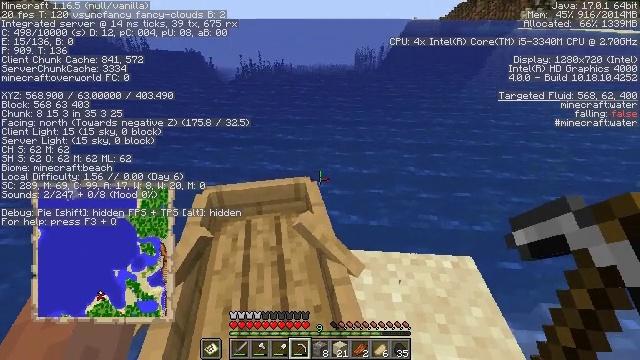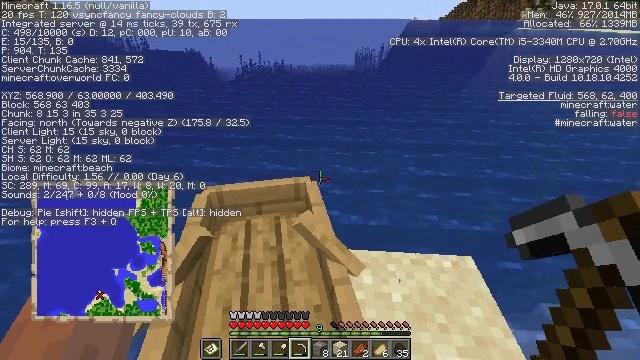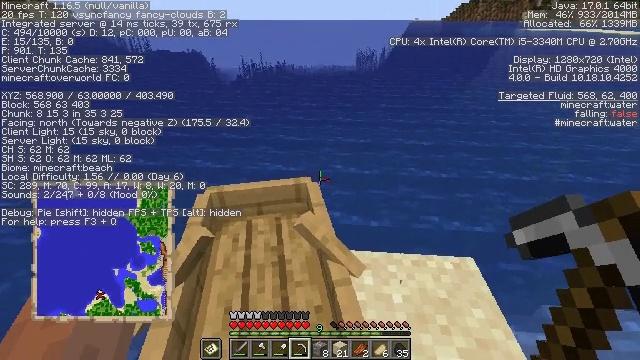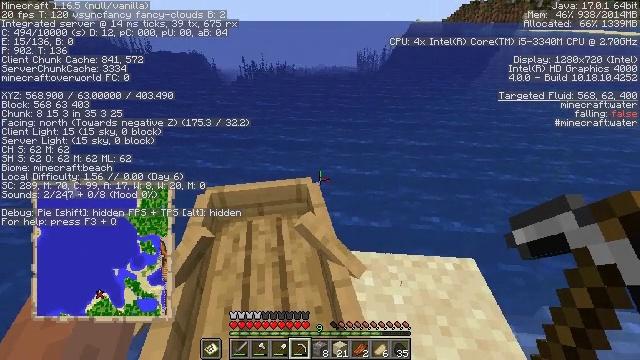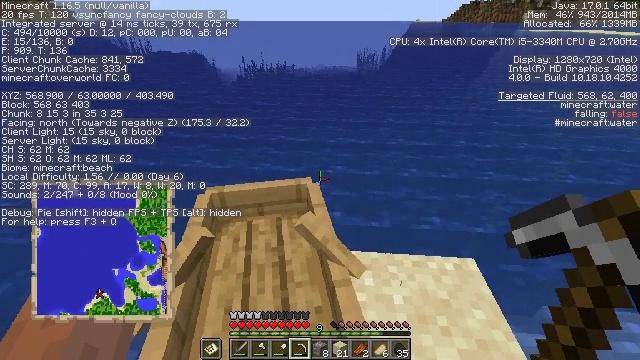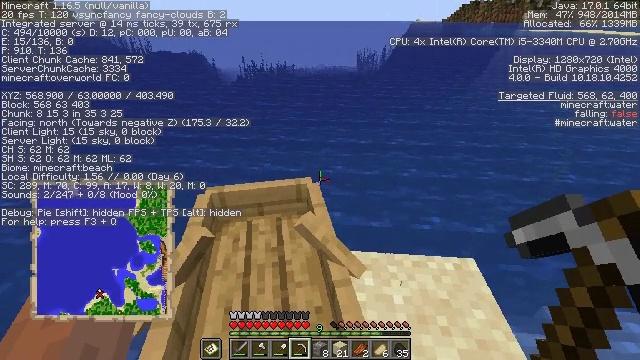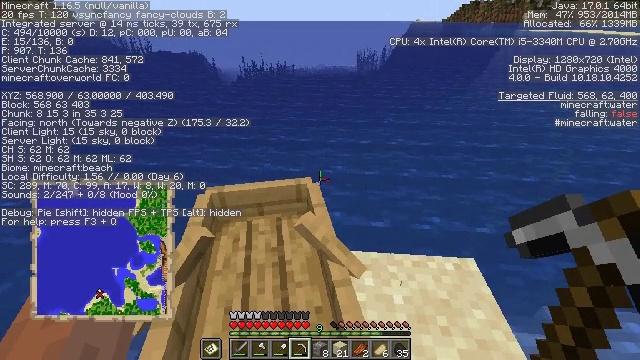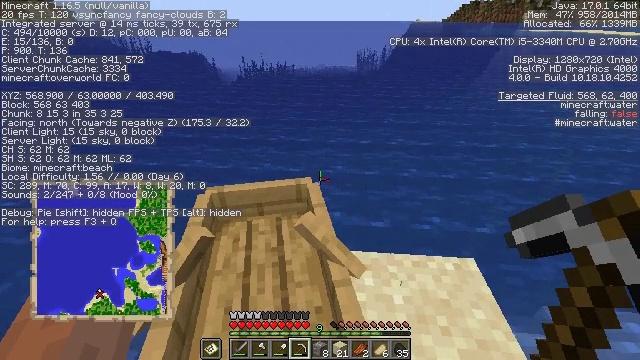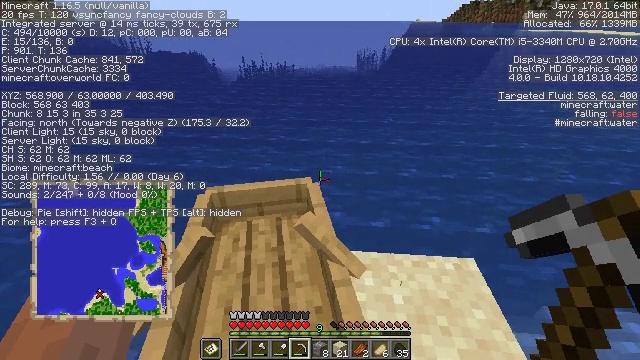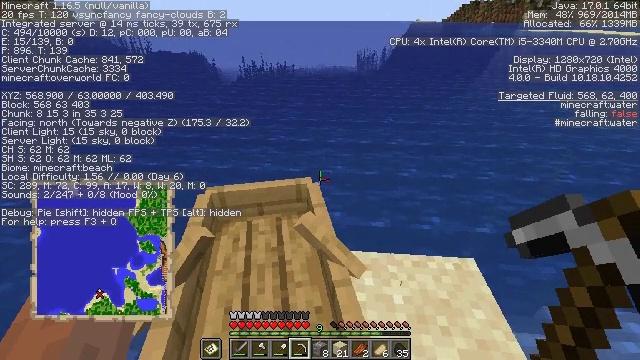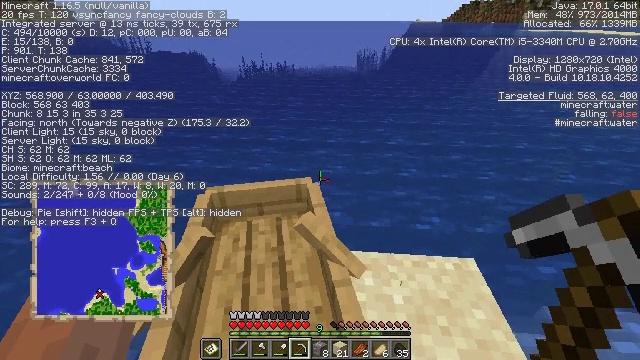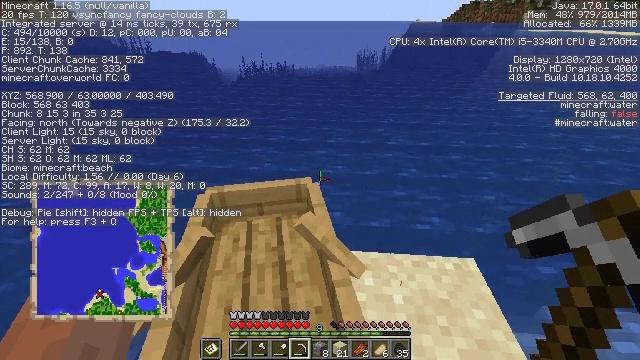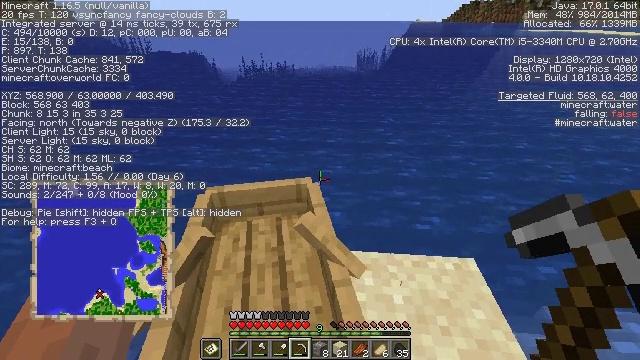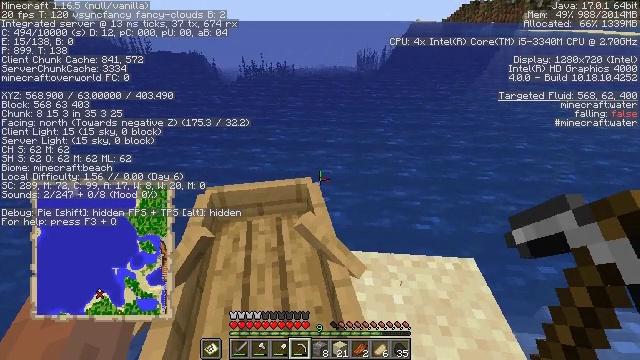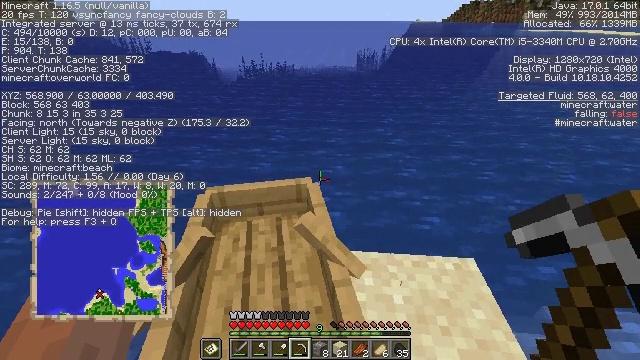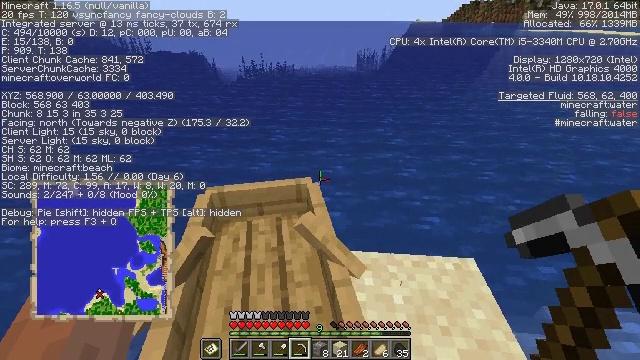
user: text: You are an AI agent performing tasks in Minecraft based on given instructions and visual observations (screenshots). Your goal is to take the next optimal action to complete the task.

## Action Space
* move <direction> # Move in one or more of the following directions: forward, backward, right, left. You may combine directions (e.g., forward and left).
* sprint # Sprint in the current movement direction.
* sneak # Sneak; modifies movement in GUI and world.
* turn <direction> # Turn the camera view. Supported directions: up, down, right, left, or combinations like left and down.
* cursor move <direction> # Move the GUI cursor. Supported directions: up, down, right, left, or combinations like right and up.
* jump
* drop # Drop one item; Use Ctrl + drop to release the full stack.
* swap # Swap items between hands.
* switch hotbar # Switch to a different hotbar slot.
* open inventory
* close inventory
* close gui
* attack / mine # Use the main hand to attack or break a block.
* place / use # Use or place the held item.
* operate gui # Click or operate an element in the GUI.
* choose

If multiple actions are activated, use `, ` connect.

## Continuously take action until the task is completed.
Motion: motion action
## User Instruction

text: Dig up some sand.
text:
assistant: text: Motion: no_op
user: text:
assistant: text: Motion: no_op
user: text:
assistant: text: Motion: no_op
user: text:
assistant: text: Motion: no_op
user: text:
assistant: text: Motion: no_op
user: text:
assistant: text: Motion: no_op
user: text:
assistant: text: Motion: no_op
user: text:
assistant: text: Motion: no_op
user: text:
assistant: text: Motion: no_op
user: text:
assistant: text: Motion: no_op
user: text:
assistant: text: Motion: no_op
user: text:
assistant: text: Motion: no_op
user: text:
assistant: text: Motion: no_op
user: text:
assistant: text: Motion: no_op
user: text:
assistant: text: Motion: no_op
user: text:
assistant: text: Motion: no_op
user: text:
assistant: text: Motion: turn left
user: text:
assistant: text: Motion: turn left
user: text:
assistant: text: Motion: no_op
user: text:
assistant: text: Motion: no_op
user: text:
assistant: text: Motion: no_op
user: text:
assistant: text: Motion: no_op
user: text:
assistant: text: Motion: no_op
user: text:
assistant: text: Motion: no_op
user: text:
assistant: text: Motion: no_op
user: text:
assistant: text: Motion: no_op
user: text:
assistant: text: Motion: no_op
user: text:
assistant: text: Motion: no_op
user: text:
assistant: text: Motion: no_op
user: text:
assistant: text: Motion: no_op